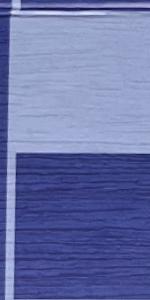
Label: Empty